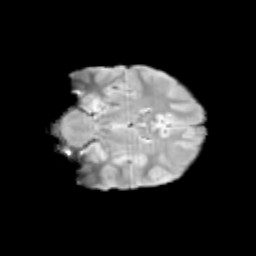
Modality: T2w
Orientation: coronal
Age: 9
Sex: male
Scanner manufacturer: siemens
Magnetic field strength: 3 T
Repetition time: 3.8 s
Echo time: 0.07 s